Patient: sex M, age 37
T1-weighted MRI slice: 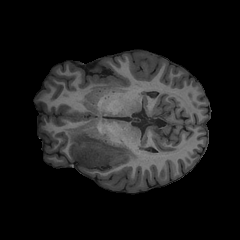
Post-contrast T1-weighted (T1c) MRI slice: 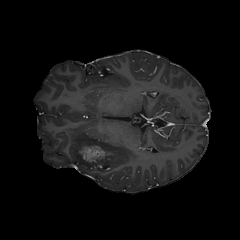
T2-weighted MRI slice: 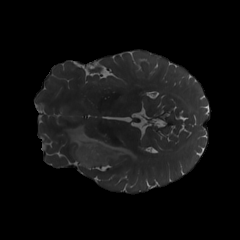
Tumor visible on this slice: yes
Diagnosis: Astrocytoma, IDH-mutant
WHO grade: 4